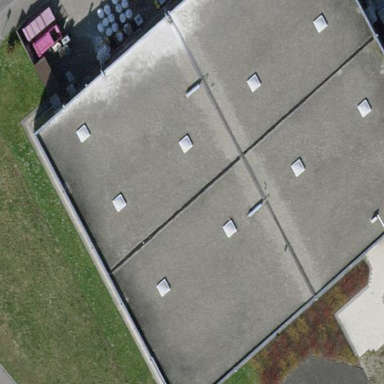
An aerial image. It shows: Office building.